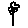
Label: flower